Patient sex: M
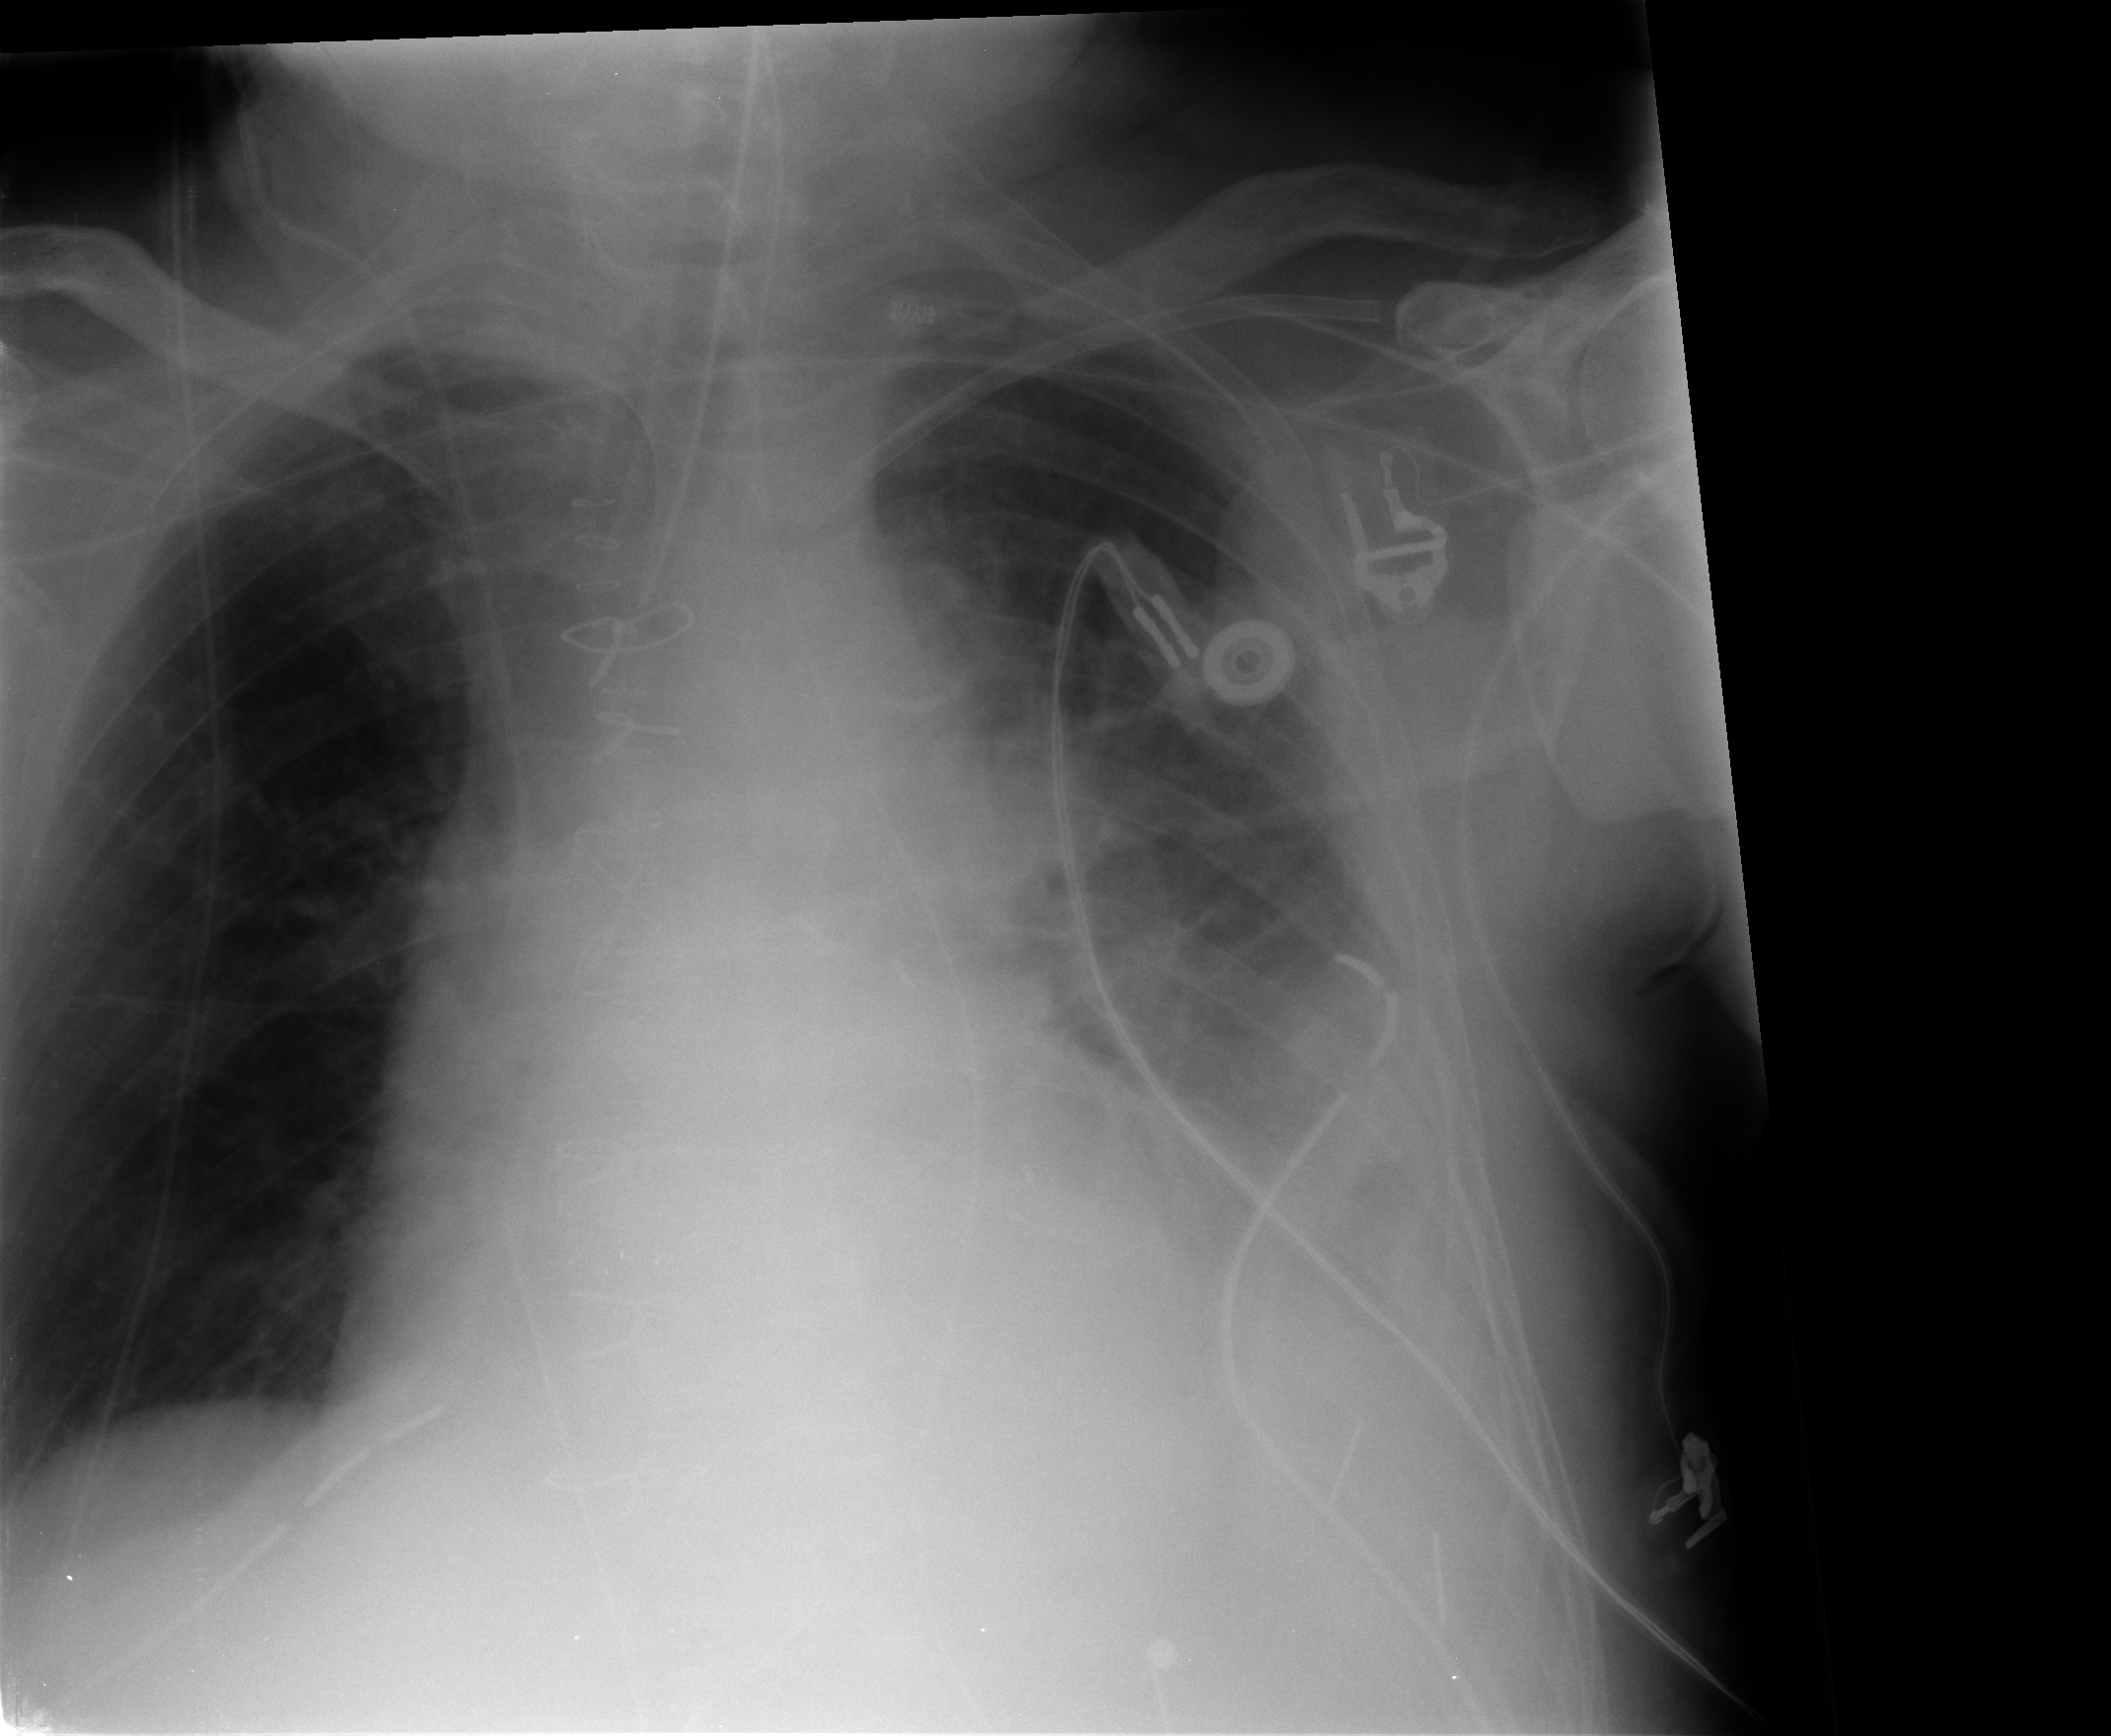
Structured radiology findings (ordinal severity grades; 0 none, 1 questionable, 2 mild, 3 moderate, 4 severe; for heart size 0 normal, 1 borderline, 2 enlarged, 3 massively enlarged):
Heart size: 2
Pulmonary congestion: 1
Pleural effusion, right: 0
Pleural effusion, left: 2
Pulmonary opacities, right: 0
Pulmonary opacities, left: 1
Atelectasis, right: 0
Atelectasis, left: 2